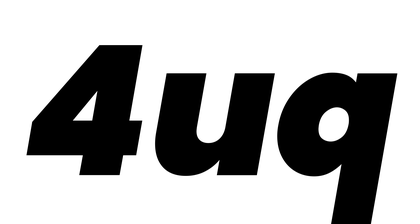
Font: Poppins-BlackItalic